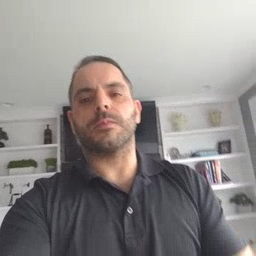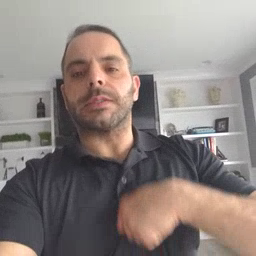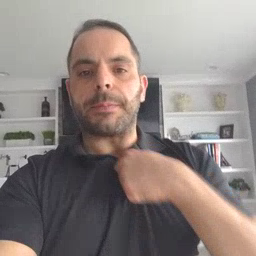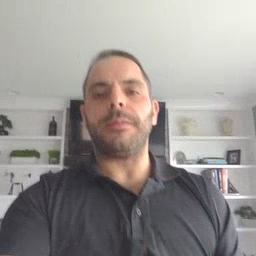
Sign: zipper